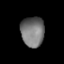
Tissue: lung
Cell type: Epithelial cells
Senescence score: 0.1961
Nuclear area (px): 690
Mean DAPI intensity: 117.113